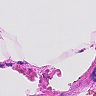
Metastatic tissue present: no